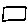
Label: square